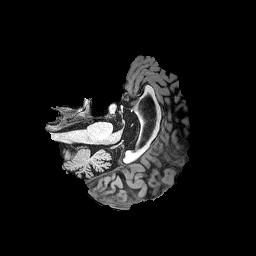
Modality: T1w
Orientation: axial
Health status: healthy